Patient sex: F
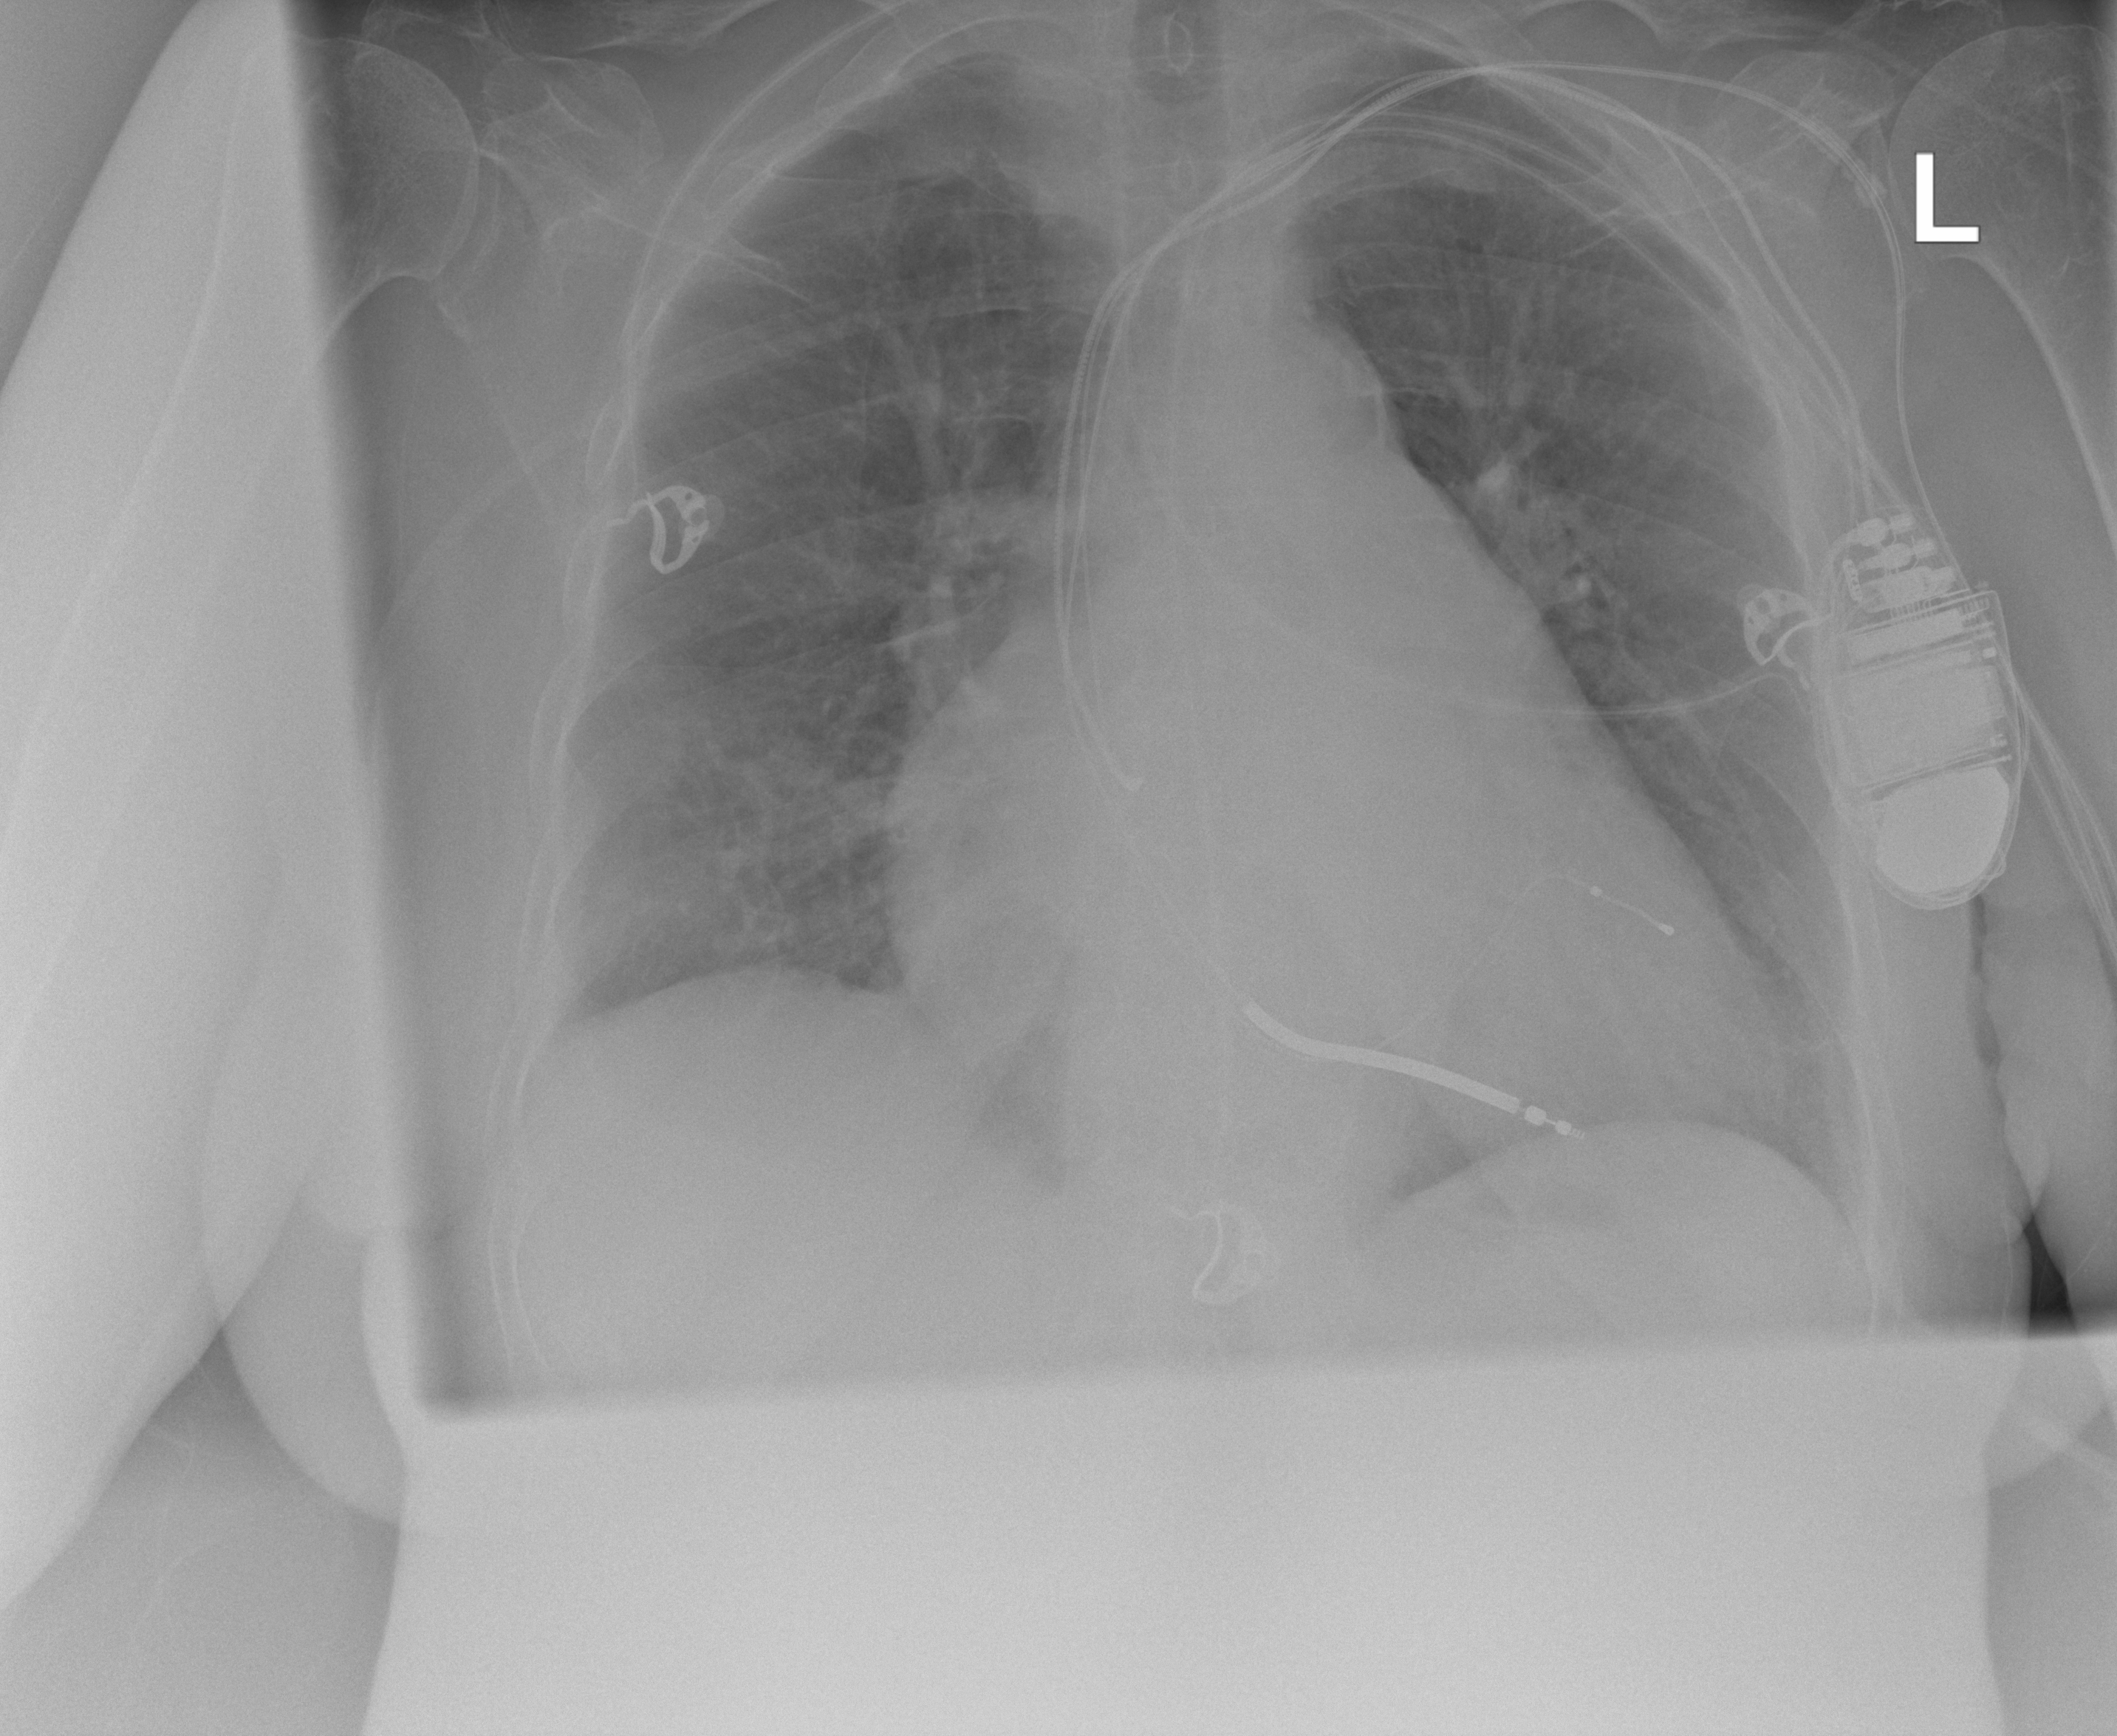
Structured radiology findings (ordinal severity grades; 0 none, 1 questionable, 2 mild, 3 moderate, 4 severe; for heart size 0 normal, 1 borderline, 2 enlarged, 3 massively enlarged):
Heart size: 2
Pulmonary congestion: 0
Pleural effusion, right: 0
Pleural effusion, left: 0
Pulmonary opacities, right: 0
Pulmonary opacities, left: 0
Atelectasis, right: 0
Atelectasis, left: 2